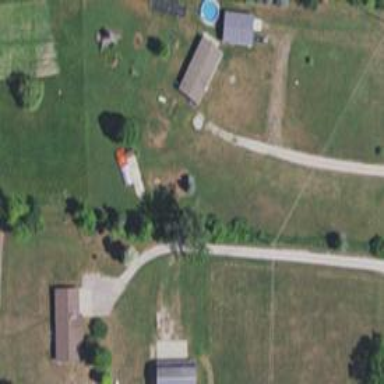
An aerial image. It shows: Driveway.